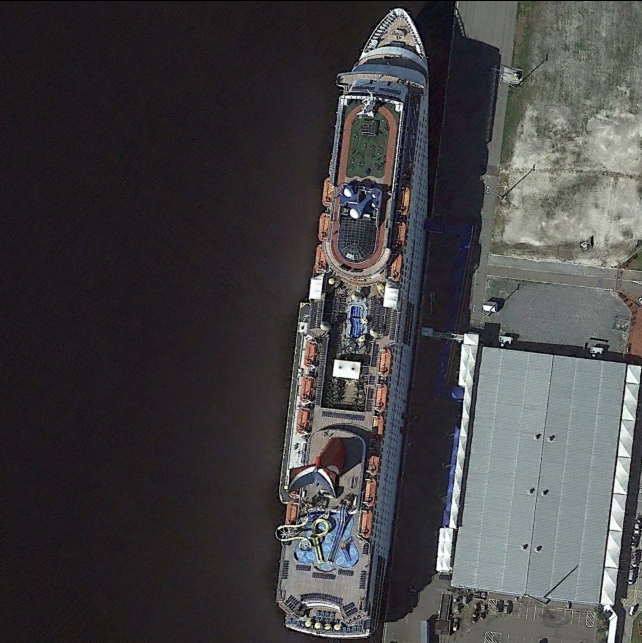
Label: Megayacht